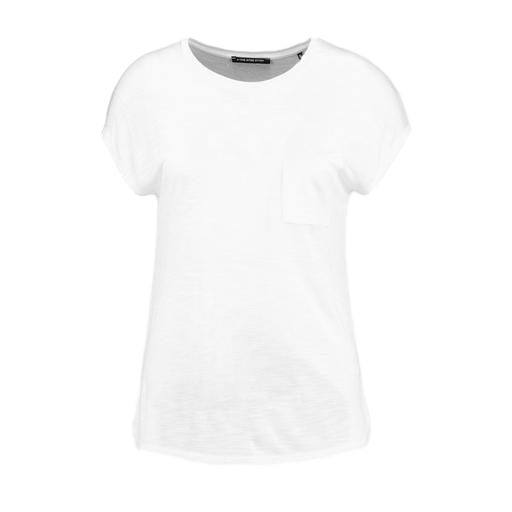
white luxe slub pocket tee, white pocketed t-shirt, white relaxed fit t-shirt, white background